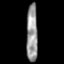
Tissue: prostate
Cell type: B cells
Senescence score: 0.7553
Nuclear area (px): 641
Mean DAPI intensity: 150.131